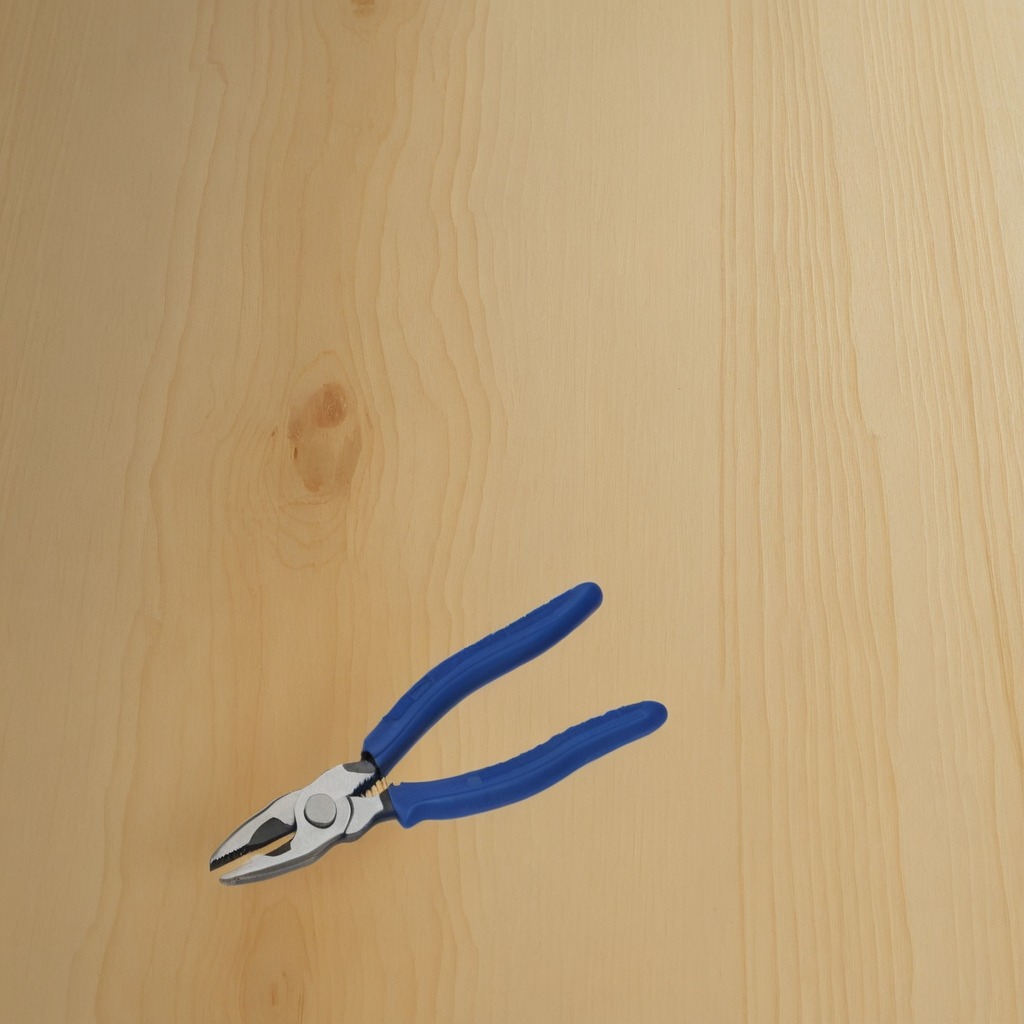
A plier lying on the plywood surface in a paint workshop lit by afternoon window light.